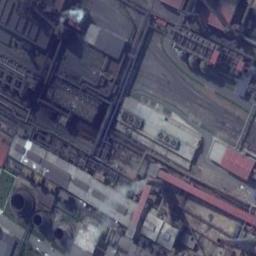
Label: thermal_power_station